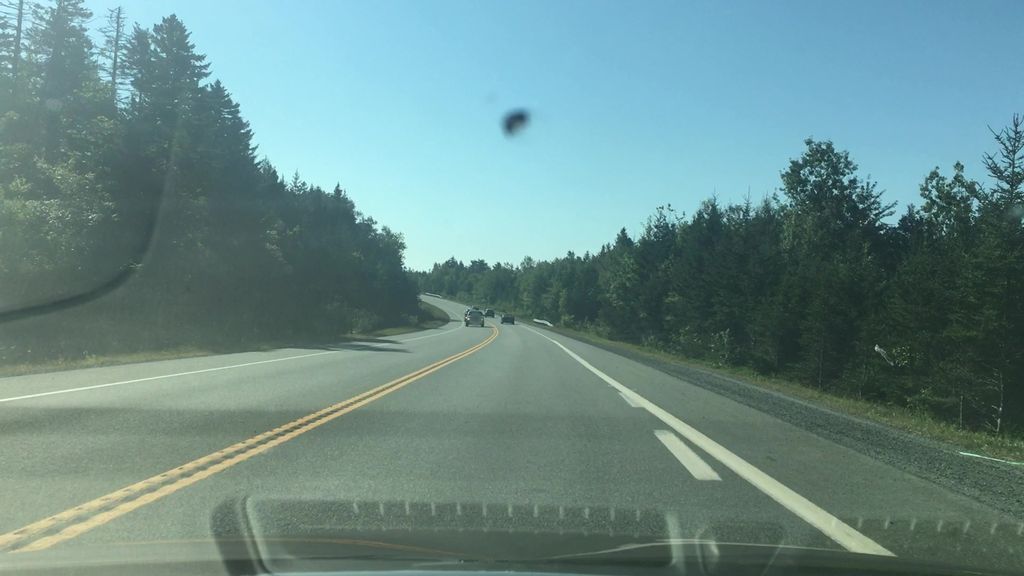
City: halifax